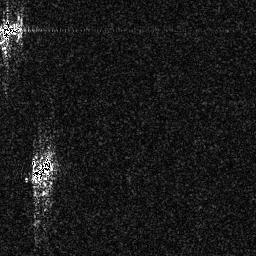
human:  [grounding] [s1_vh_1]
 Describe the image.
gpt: In the satellite image, there is  <ref>1 medium ship </ref> <box>[[11, 57, 20, 71, 0]]</box> located at left.